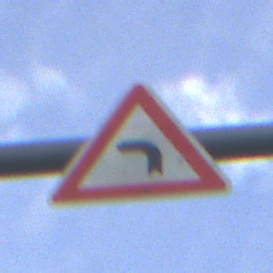
Verkehrszeichen: KurveLinks
Umgebung: Outdoor, Suburban
Tageszeit: MorningAfternoon
Wetter: PartlyCloudy
Licht: Natural
Jahreszeit: NotSpecified
Kontrast: MediumContrast